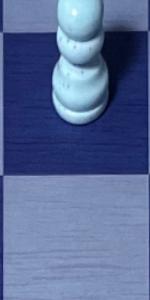
Label: Empty